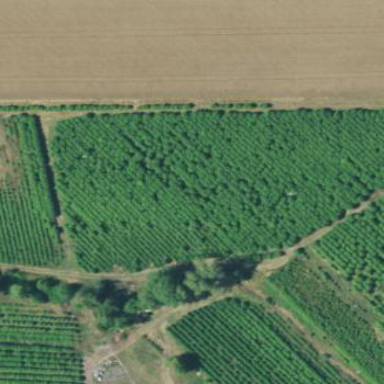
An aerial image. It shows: Orchard.